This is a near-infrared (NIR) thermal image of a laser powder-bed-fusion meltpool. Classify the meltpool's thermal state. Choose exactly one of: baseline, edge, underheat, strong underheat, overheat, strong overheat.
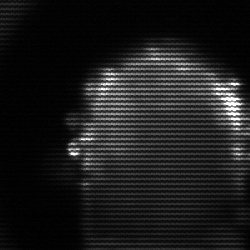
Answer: baseline